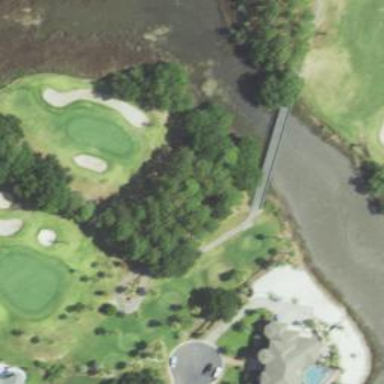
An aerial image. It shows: Rough grassy area used for golf.